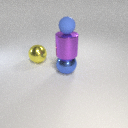
small blue rubber sphere above large blue metal sphere